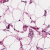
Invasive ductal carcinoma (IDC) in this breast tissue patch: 0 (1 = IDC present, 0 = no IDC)